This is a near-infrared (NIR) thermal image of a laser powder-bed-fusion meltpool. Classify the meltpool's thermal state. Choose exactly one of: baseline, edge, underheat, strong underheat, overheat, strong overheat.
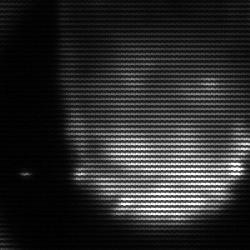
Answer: edge